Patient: sex F, age 69
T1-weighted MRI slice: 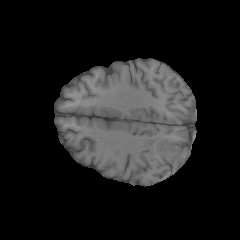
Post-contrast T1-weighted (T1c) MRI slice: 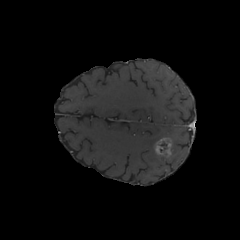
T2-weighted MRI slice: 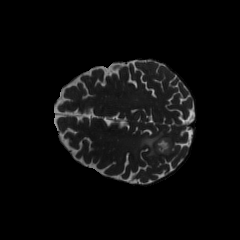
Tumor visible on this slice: yes
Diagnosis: Glioblastoma, IDH-wildtype
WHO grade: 4